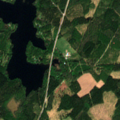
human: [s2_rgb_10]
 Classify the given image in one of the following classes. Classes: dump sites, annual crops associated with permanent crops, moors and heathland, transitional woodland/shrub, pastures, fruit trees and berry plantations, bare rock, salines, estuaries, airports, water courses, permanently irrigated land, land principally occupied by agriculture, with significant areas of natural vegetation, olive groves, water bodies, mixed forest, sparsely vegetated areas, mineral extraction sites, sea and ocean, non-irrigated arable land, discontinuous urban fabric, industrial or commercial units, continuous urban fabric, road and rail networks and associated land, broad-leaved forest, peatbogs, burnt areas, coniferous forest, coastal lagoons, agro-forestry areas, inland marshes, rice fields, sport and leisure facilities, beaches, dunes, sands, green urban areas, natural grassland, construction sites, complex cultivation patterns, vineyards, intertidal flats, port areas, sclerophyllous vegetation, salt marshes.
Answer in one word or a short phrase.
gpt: broad-leaved forest, coniferous forest, mixed forest, water bodies